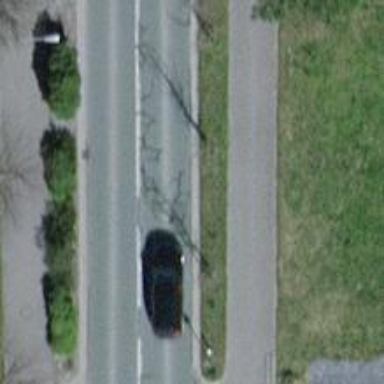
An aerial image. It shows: Asphalt road with primary highway designation. There is cycle track on the right side.